Question: I have created a scrollable gridview. So I have created a table which is the copy of grid header. I give width property to each with pixel. But it works different in different browsers. Any help appreciated.

This is the markup of Grid header.
'''
<table cellpadding="0" cellspacing="0">
<tr>
<th width="26px">
</th>
<th width="152px">
Sosial sigorta nomr@si
</th>
<th width="122px">
Soyadi
</th>
<th width="121px">
Adi
</th>
<th width="120px">
Atasinin adi
</th>
<th width="50px">
Cinsi
</th>
<th width="100px">
Dogum tarixi
</th>
<th width="122px">
Ucota dusm@ tarixi
</th>
<th width="102px">
SUN (kohn@)
</th>
<th width="150px">
Sigorta ed@nin VOEN-i
</th>
<th width="102px">
SUN
</th>
<th width="102px">
Olum tarixi
</th>
</tr>
</table>
'''
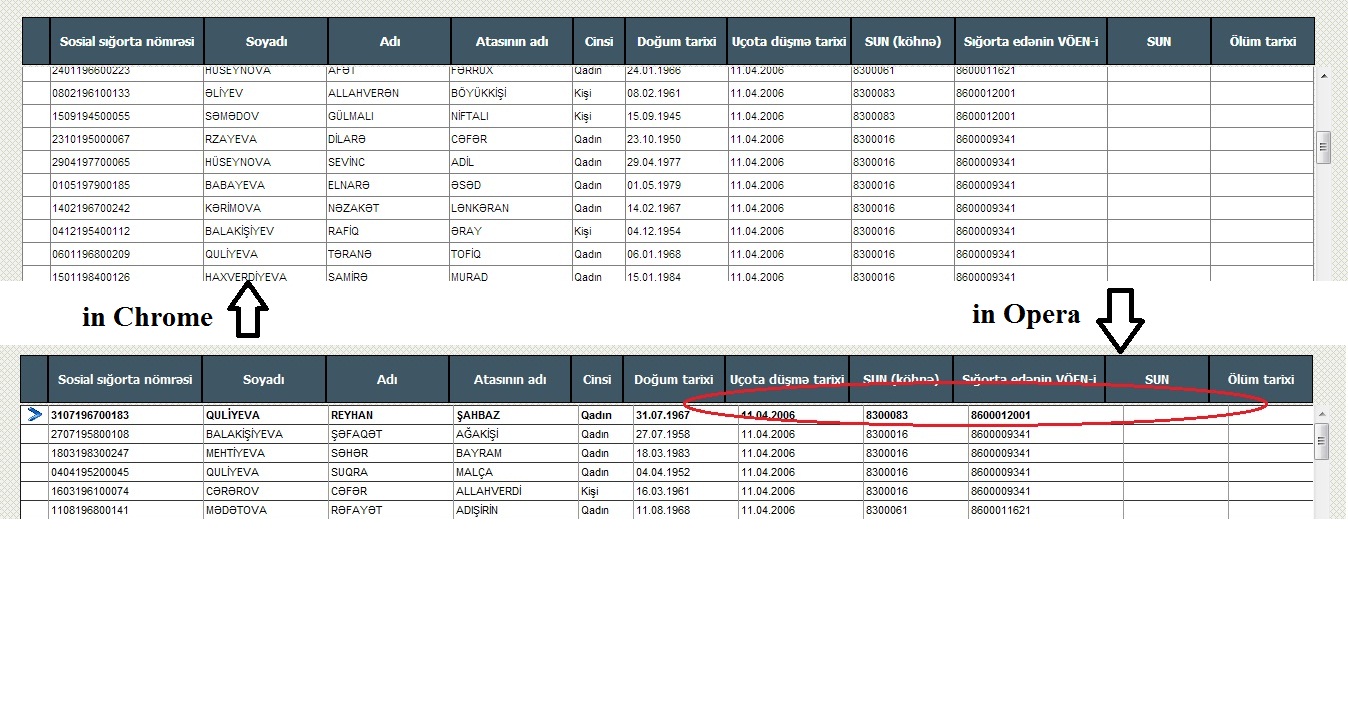
Answer: Instead of creating 2 tables, one for the header and another for the data - just create a single table...
Something like this should have all your columns in the correct width:
'''
<table cellpadding="0" cellspacing="0">
<tr>
<th width="26px">
</th>
<th width="152px">
Sosial sigorta nomr@si
</th>
.....
<th width="102px">
Olum tarixi
</th>
</tr>
<tr> <!-- Enter data here -->
</tr>
<tr> <!-- Enter data here -->
</tr>
</table>
'''